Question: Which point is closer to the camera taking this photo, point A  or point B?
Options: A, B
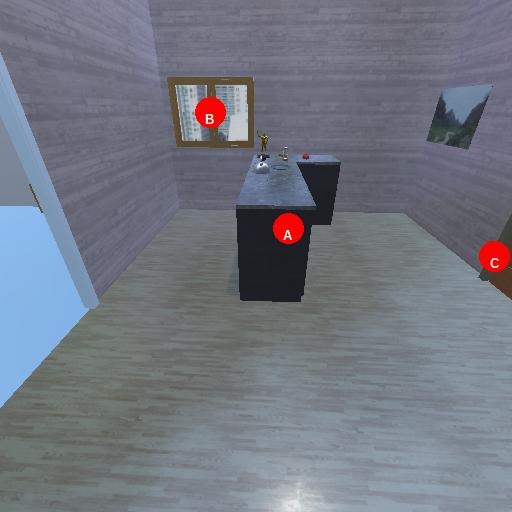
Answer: A